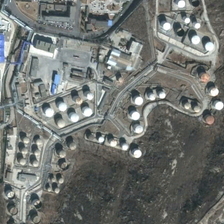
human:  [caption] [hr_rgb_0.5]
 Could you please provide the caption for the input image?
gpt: yellow and white neatly placed in the oil storage tank on the ship .

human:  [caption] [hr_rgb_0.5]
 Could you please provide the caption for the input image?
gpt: yellow and white neatly placed in the oil storage tank on the ship .

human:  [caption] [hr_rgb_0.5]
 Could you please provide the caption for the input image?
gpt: the oil tanker is equipped with a large number of oil tanks in the dark .

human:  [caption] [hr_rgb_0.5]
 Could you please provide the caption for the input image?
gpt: the oil tanker is equipped with a large number of oil tanks in the dark .

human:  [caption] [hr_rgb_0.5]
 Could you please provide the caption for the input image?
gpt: many storage tanks are in a factory near dark green barelands .